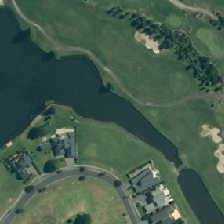
Land cover: lake_pond